Interaction volume radius: 10 \u00c5
Interaction volume height: 10 \u00c5
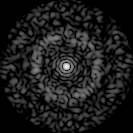
Disorder parameter: 0.8164